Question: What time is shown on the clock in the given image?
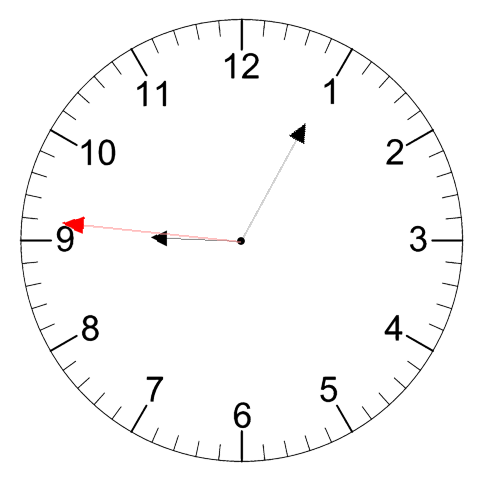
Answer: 09:04:46